Platform: macOS
Application: Chrome
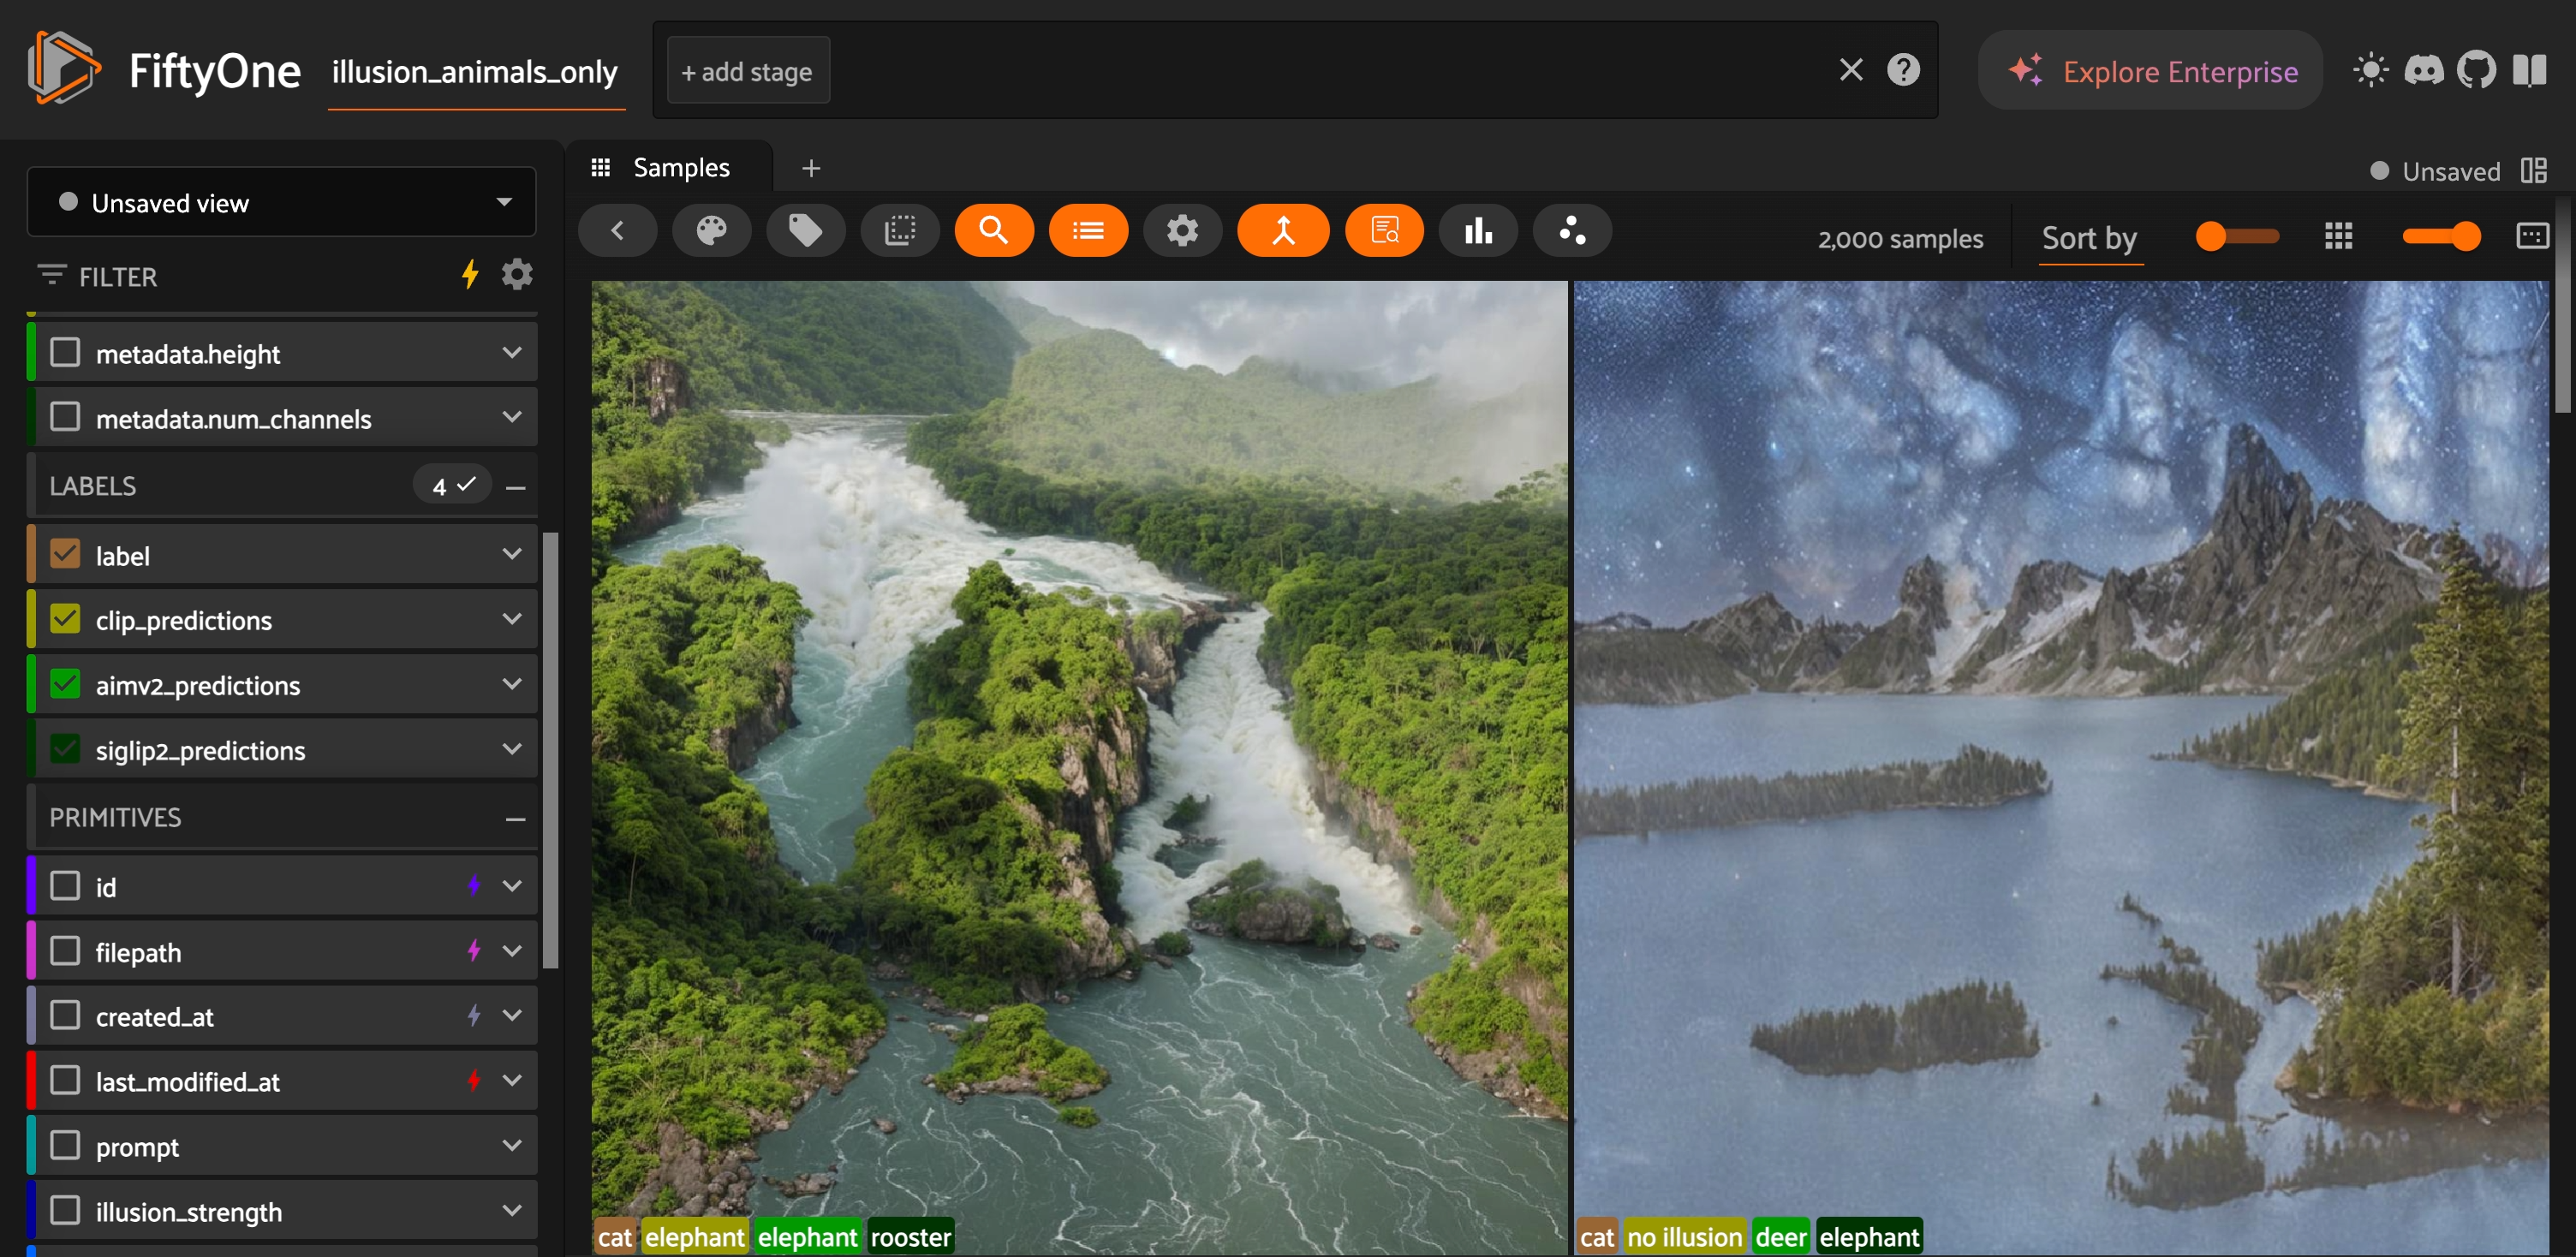
task_description: Add a new panel next to the samples panel
action_type: click
element_info: Icon
steps_since_start: 1